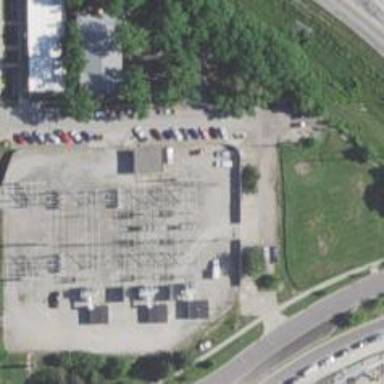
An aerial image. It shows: Switch for power supply.